Field crop: tomato
Growth stage: 1
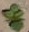
Species: solanum